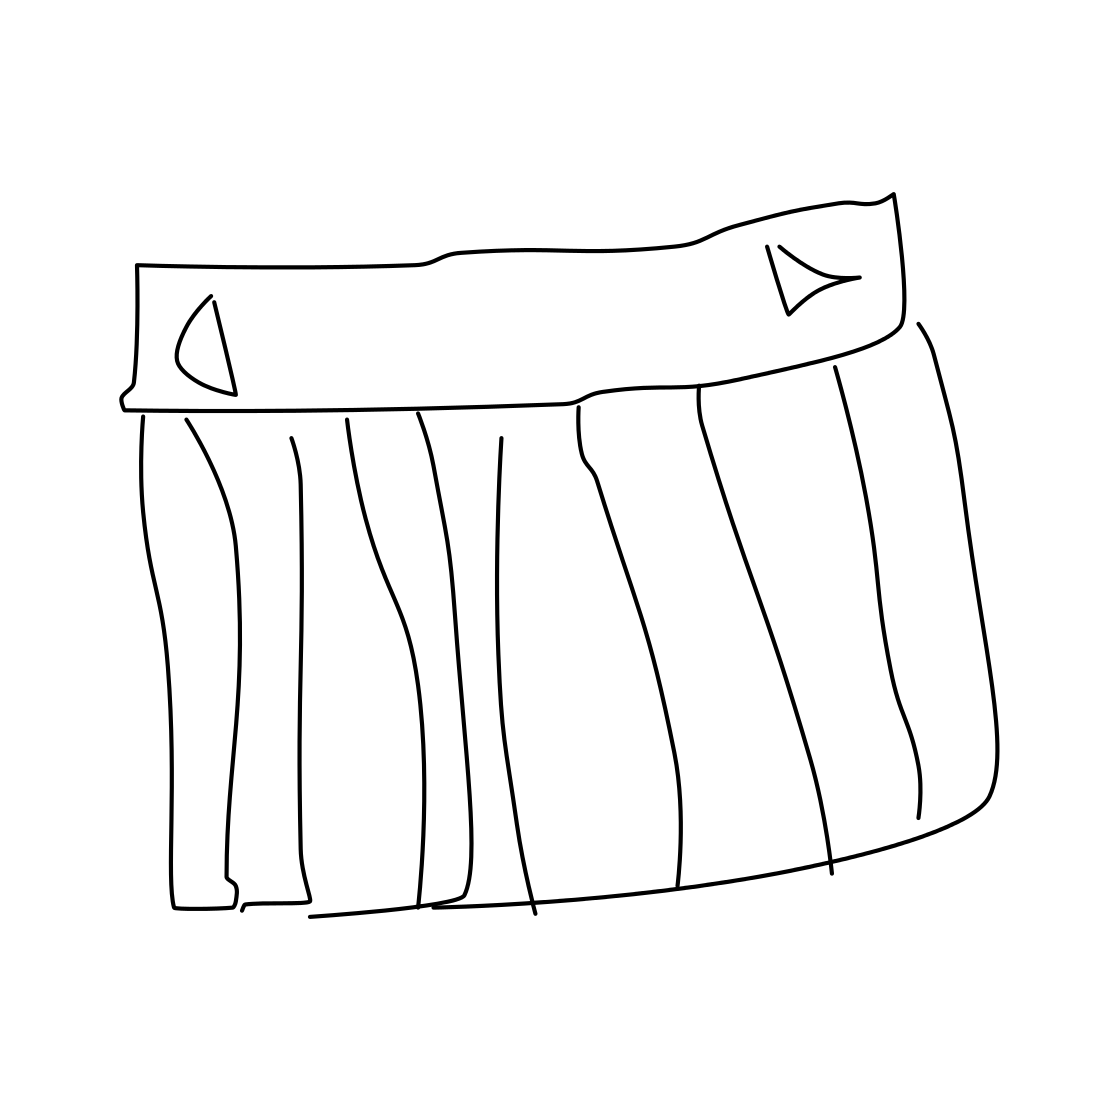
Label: piano